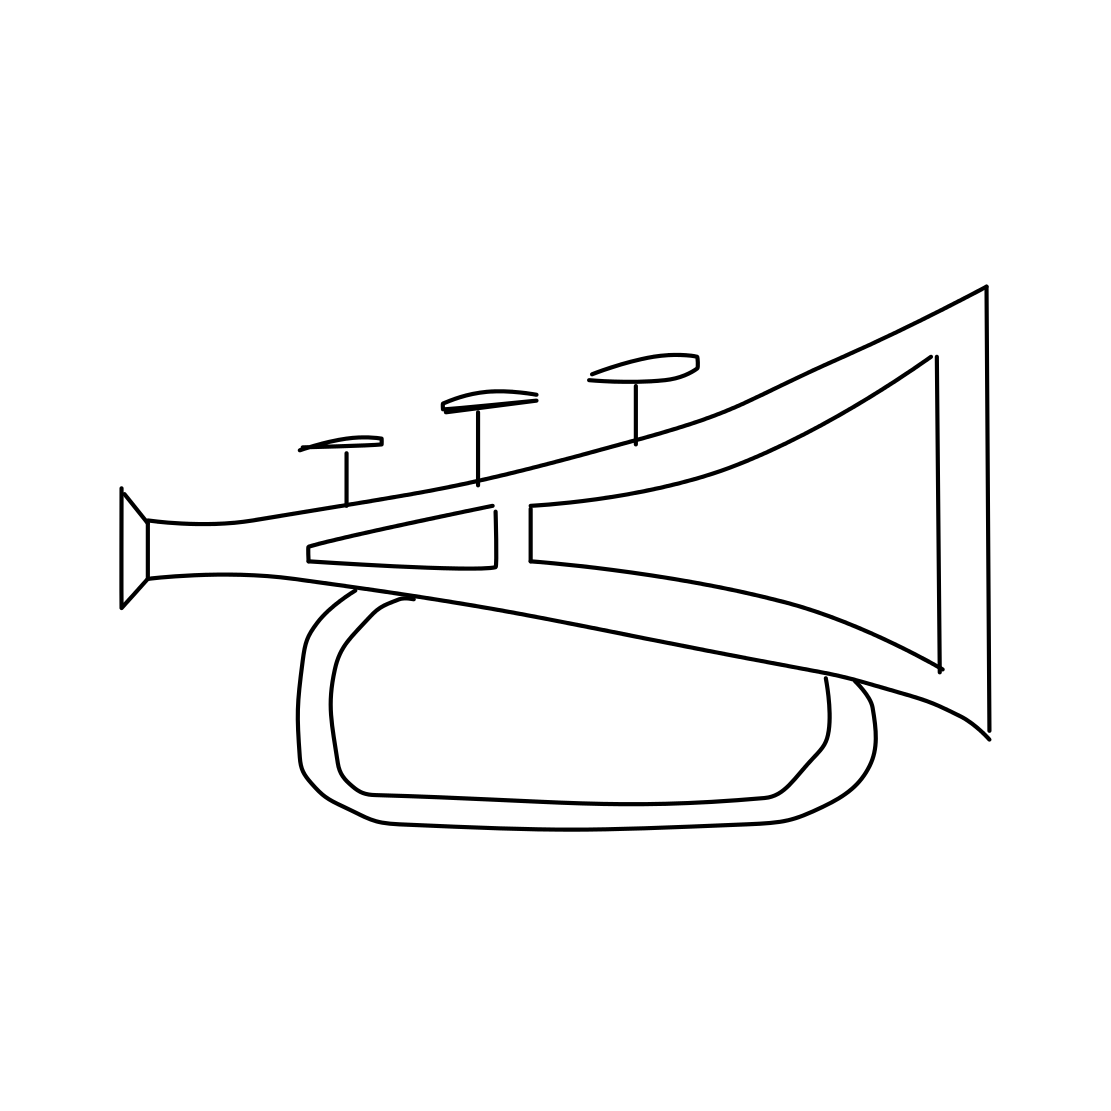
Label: trumpet